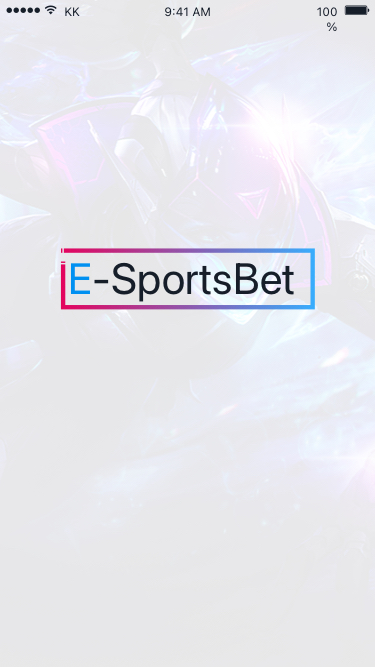
Text in this UI design:
E-SportsBet
9:41 AM
KK
100%